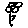
Label: flower